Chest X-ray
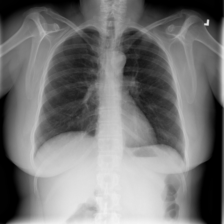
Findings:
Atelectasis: negative
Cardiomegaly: negative
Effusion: negative
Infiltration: negative
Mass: negative
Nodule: negative
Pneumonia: negative
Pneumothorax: negative
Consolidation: negative
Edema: negative
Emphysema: negative
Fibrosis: negative
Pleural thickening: negative
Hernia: negative